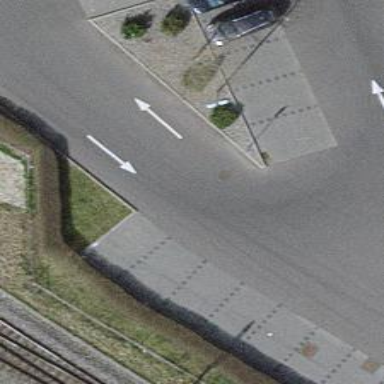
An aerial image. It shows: Parking aisle designated as service road.